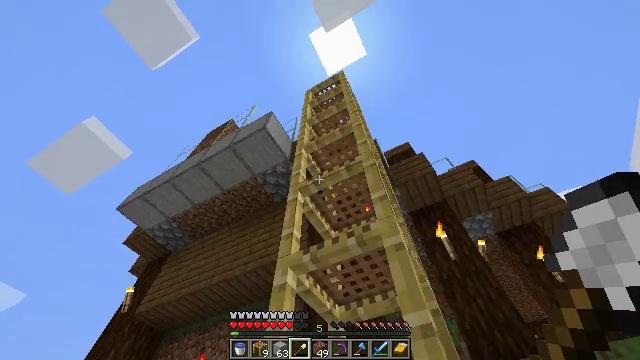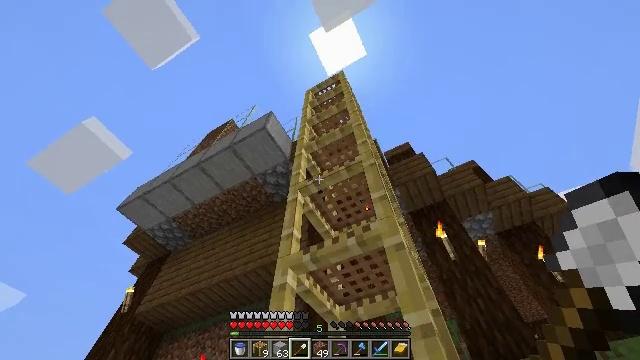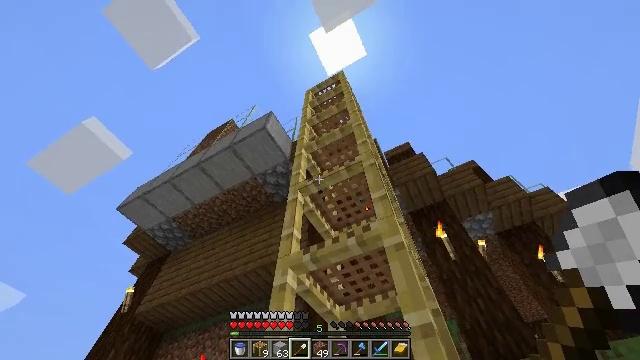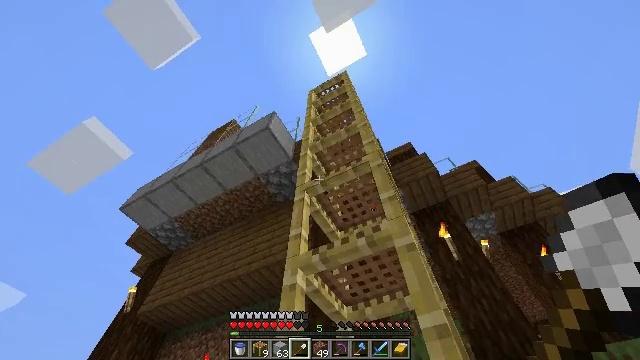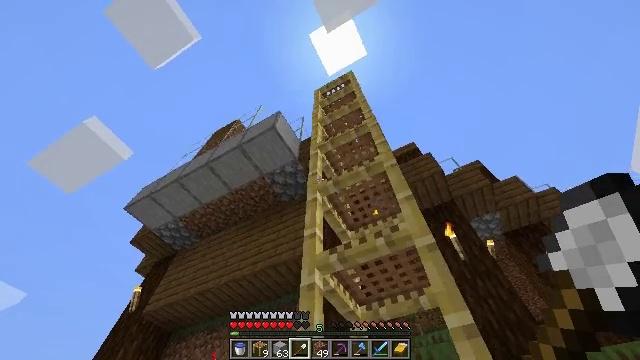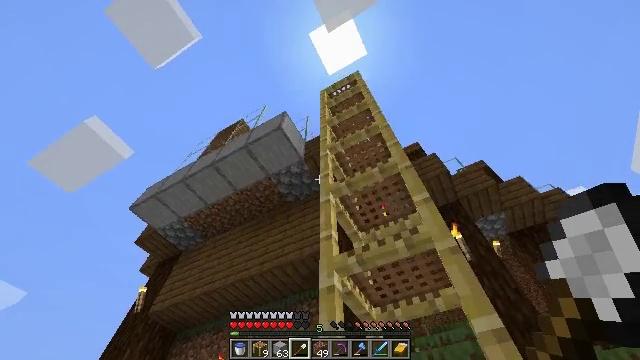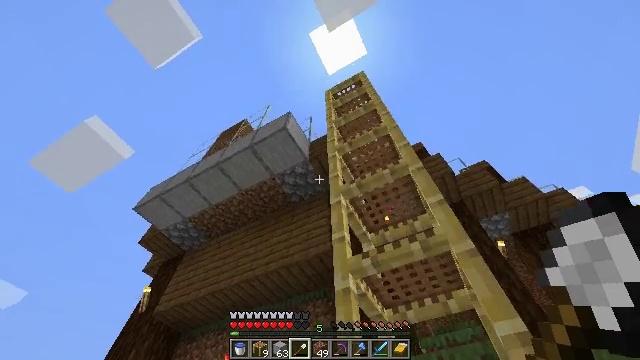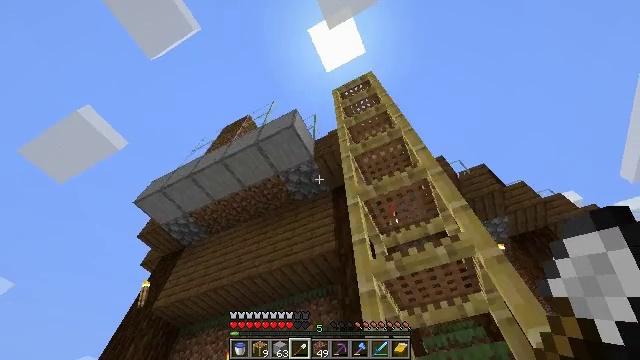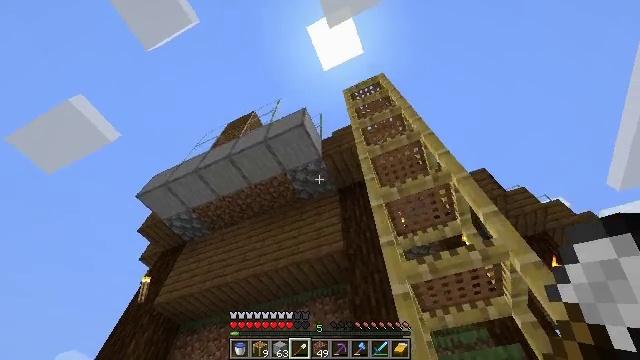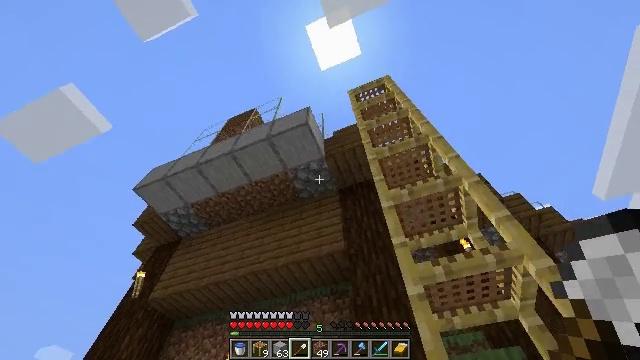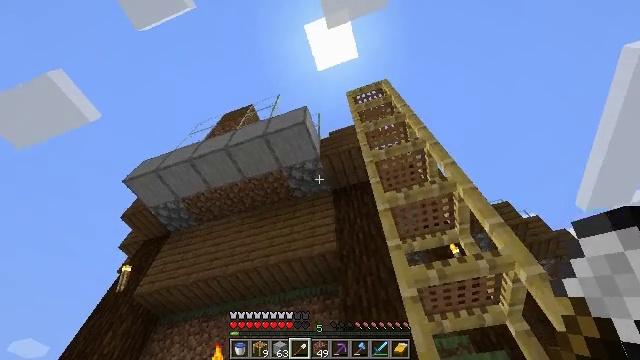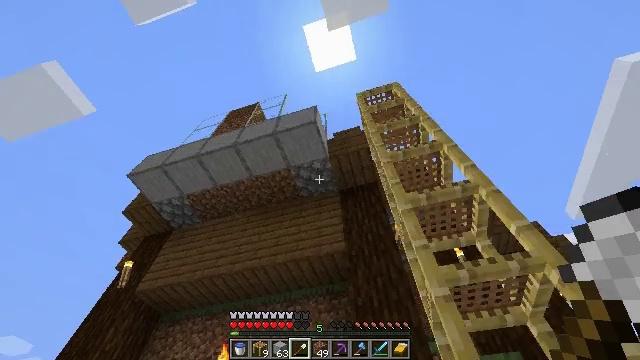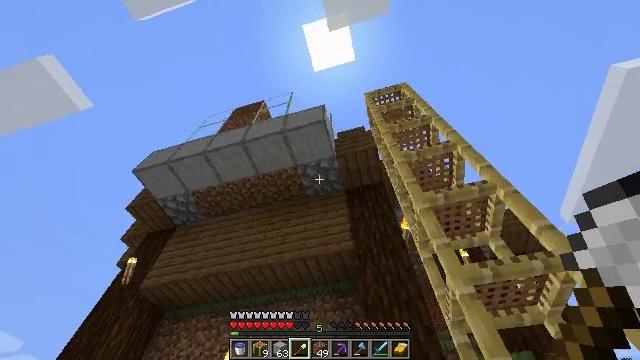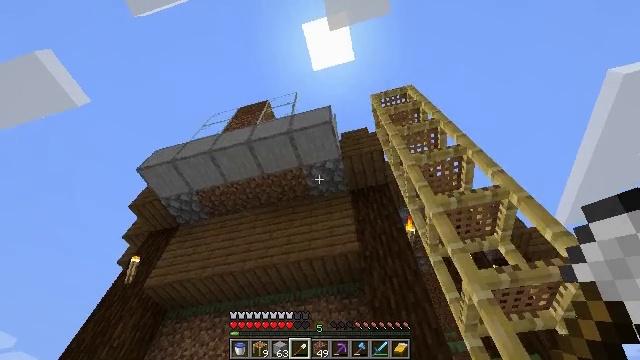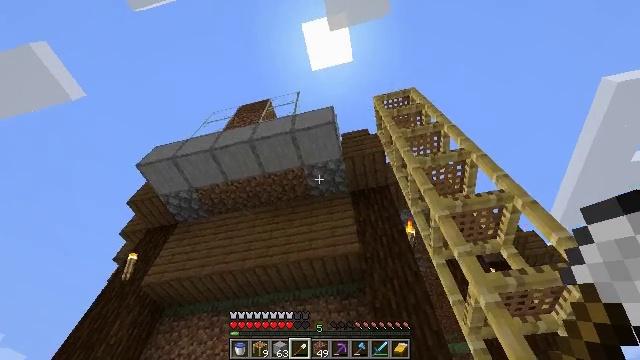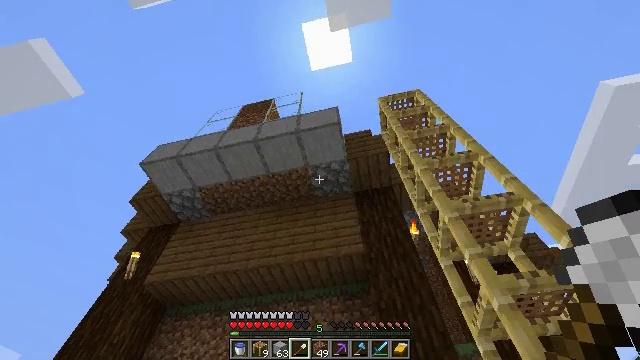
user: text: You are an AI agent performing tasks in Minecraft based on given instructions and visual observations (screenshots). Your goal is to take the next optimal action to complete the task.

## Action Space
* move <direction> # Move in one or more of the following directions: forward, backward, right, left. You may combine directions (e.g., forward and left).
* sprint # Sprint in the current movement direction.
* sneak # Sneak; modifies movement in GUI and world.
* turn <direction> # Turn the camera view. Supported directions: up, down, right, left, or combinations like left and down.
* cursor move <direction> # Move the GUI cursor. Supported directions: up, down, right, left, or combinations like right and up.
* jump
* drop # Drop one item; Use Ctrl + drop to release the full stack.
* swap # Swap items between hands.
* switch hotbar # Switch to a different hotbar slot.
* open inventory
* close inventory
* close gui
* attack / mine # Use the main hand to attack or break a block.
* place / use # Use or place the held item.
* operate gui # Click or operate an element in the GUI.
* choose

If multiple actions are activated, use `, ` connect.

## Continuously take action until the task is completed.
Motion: motion action
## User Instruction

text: Take down the wall torch for reuse.
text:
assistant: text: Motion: no_op
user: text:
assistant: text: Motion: no_op
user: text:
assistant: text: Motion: move left
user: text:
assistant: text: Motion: move left
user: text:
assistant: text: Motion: move left
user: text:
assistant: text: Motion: move left
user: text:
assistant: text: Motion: move left, turn right
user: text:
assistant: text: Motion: move left, turn right
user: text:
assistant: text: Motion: move left, turn right
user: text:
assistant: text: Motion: move left, turn right
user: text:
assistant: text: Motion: move left, turn right
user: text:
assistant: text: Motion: move left, turn right
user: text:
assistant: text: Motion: move left
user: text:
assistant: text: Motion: turn right
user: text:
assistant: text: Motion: no_op
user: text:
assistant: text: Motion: no_op
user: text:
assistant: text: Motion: no_op
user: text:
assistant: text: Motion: no_op
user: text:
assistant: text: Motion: no_op
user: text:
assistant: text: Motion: no_op
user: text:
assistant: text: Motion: no_op
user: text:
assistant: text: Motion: no_op
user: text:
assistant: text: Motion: move left
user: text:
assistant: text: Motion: move left
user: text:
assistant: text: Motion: move left, turn right
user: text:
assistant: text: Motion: move left, turn right
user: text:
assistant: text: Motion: move left, turn right
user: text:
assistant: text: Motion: move left, turn right
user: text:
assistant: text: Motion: move left
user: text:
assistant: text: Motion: move left, turn right